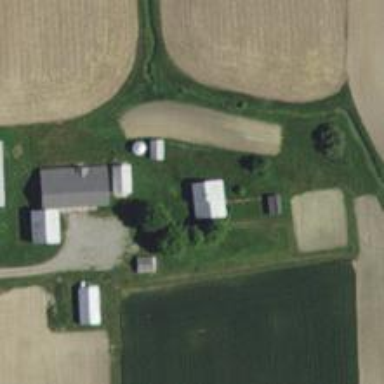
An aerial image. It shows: Silo.